Aerial crown-view tile of a tropical tree (Barro Colorado Island, Panama), acquired 20250616:
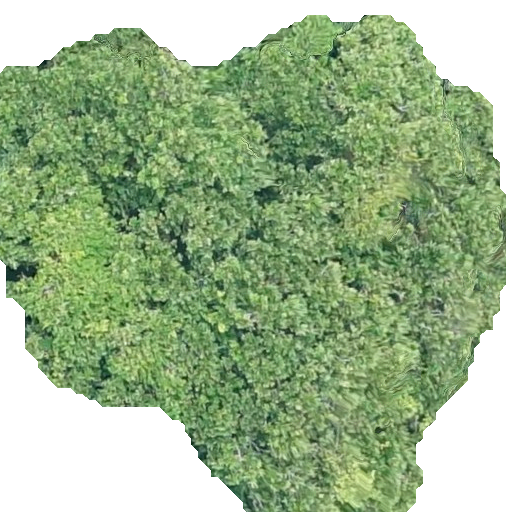
Species: Anacardium excelsum
GBIF accepted scientific name: Anacardium excelsum
Crown area: 295.328 m²